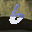
Label: 6